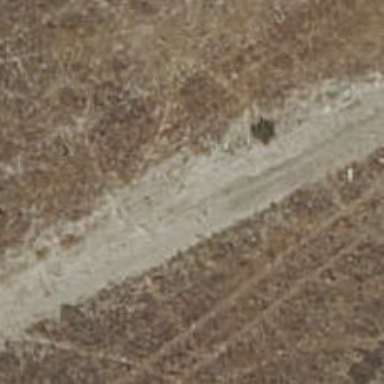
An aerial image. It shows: Dirt track road with grade 4 track type.